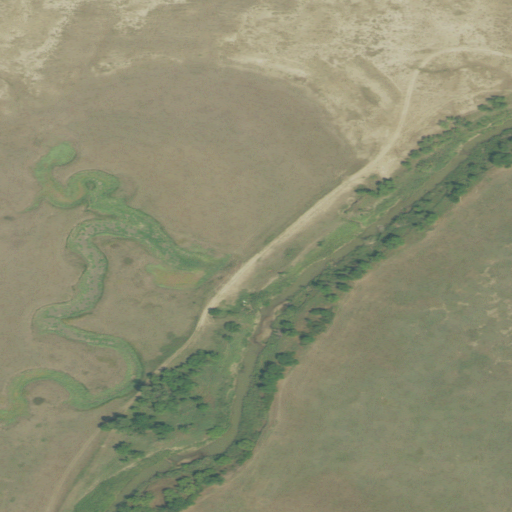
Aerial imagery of valley in Montana named Hay Draw containing shrub, grassland, pasture, and woody wetlands